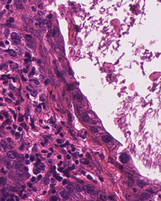
Tumor epithelial tissue: yes
Tumor-associated stroma tissue: yes
Normal tissue: no